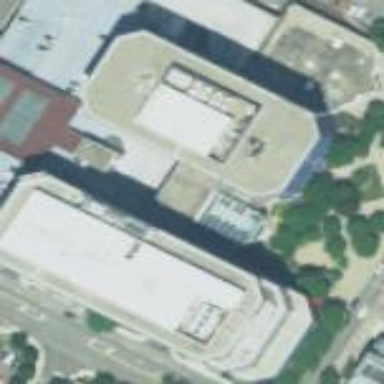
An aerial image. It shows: Mall building.